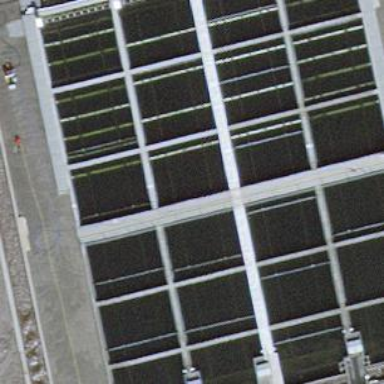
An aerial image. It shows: Body of wastewater.